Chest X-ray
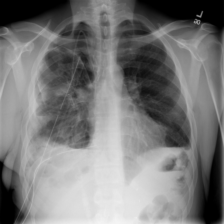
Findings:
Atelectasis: negative
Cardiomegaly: negative
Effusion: negative
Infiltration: negative
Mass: negative
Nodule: negative
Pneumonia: negative
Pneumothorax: positive
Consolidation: negative
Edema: negative
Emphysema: negative
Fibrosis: negative
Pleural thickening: negative
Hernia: negative